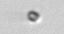
Label: nanoplankton_mix